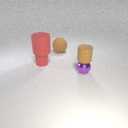
small red rubber cylinder behind small purple metal sphere